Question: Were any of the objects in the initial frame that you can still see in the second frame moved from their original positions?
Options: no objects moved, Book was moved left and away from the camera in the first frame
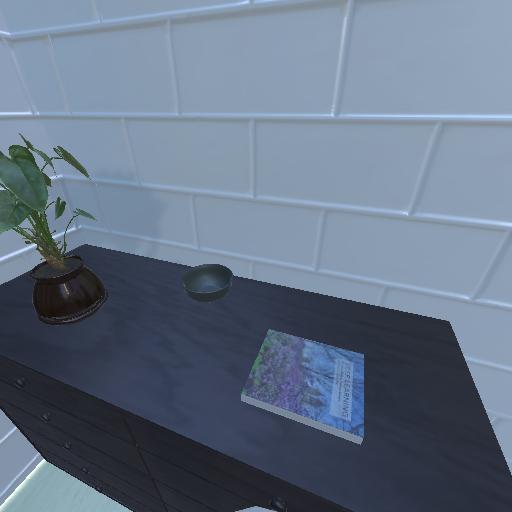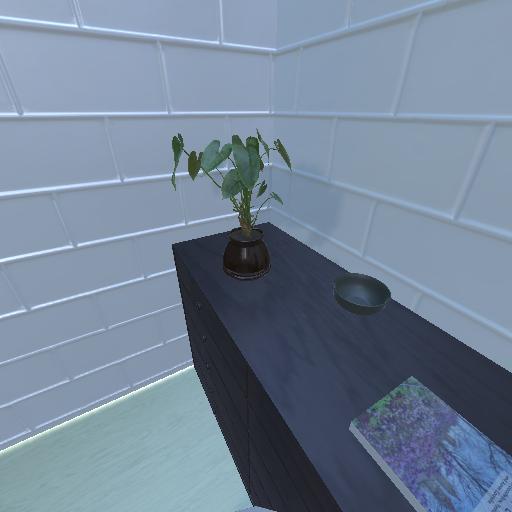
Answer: no objects moved